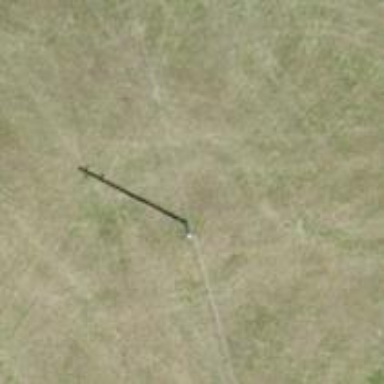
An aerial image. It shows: Power pole.